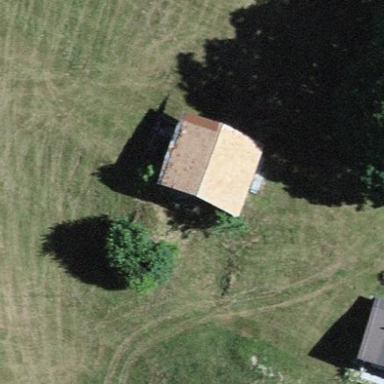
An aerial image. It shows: Barn.